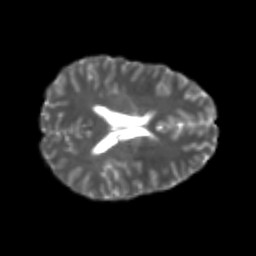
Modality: T2w
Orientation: axial
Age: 23
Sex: female
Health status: healthy
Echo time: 0.074 s